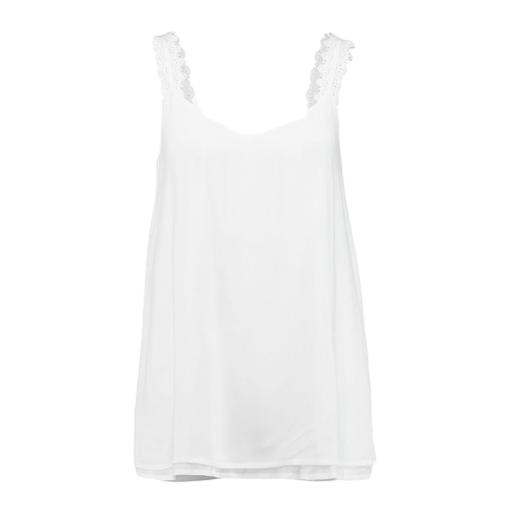
white ellie swing cami, white cami, white camisole, white background